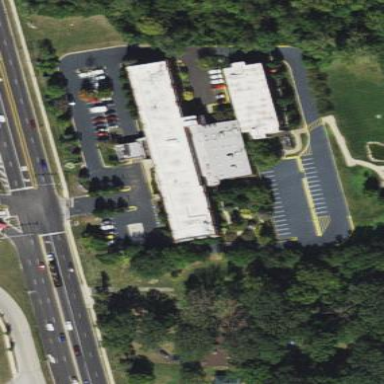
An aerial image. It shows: Building that serves as nursing home.